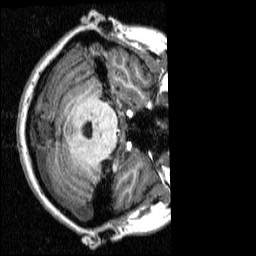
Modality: T1w
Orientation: axial